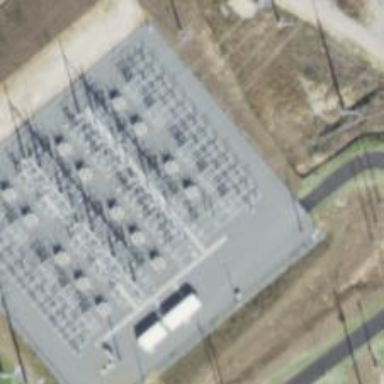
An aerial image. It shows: Switch used for power control.